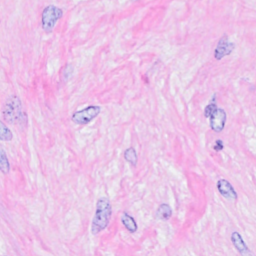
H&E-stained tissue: Breast